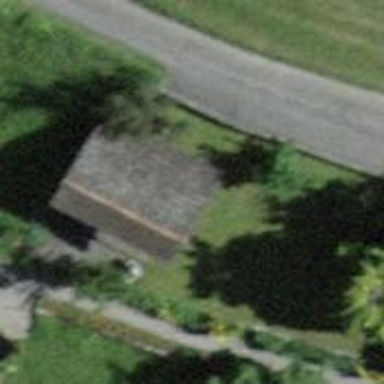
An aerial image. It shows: Shed building.